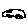
Label: car